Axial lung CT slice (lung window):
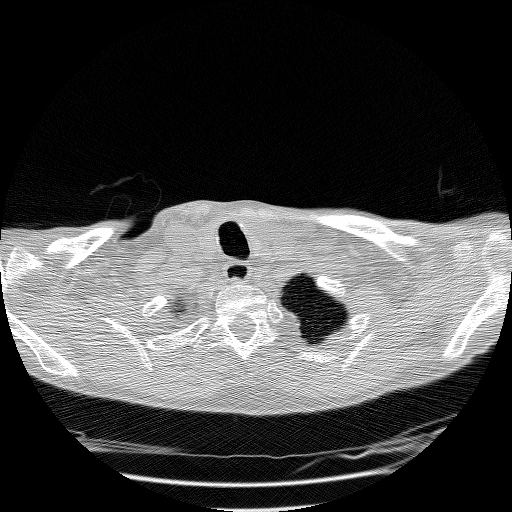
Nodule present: no